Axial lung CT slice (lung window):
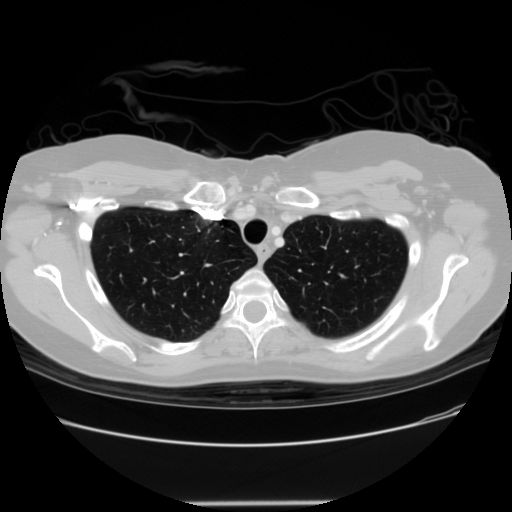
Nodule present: no